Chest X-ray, PA view. Patient: 33 years old, sex F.
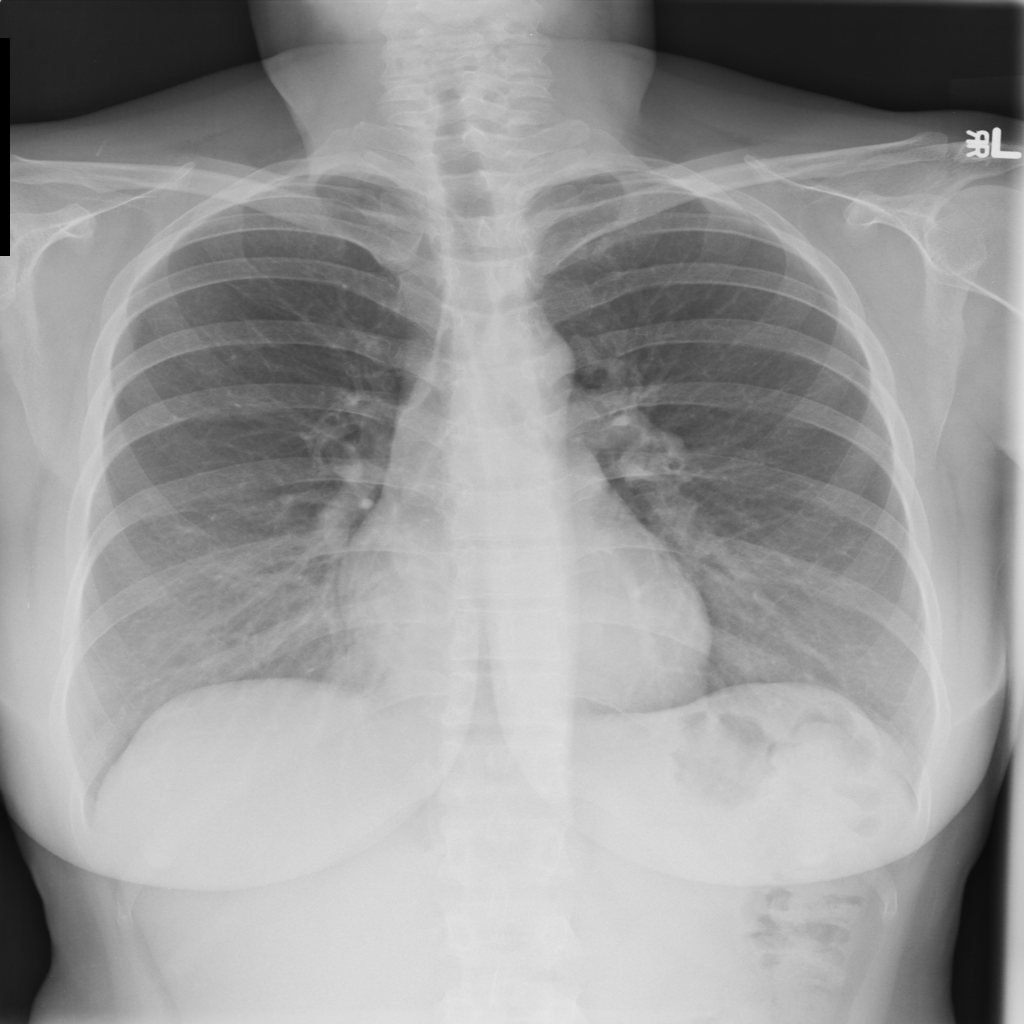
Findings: Pneumonia